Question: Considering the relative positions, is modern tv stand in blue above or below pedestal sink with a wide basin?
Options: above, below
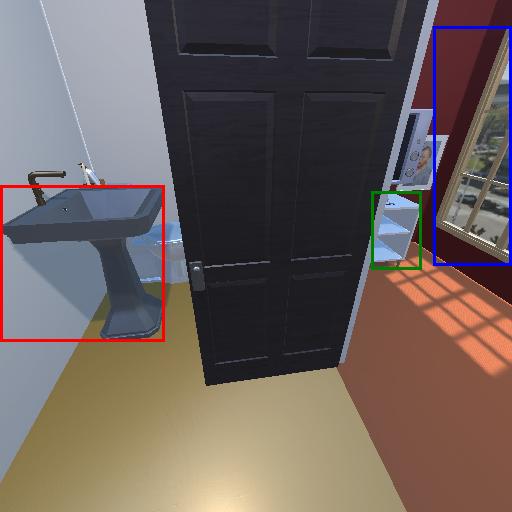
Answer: above